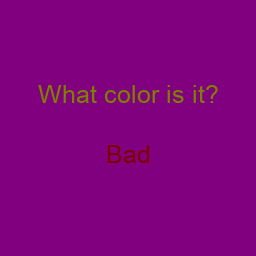
Color: maroon
Background color: purple
Question text color: olive